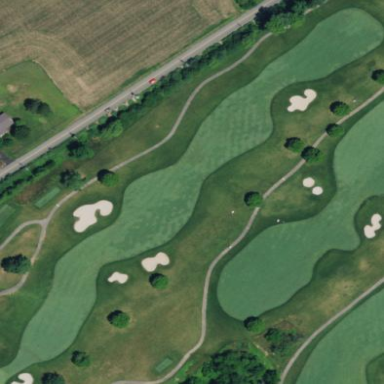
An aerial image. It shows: Golf fairway surrounded by grass.